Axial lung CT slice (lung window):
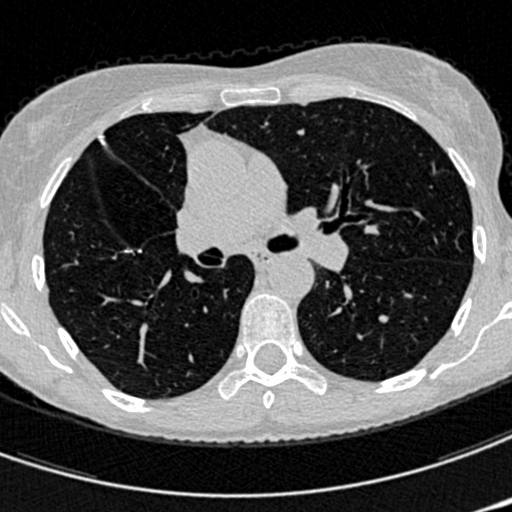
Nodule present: no